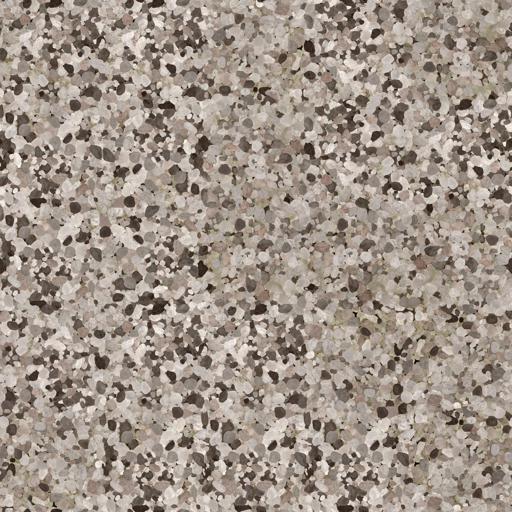
Tags: dirt dirty gravel grey ground pebbles spotted stone